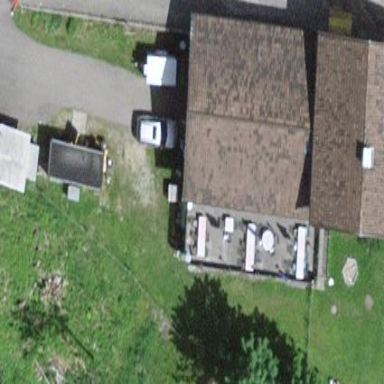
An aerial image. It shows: Restaurant building.